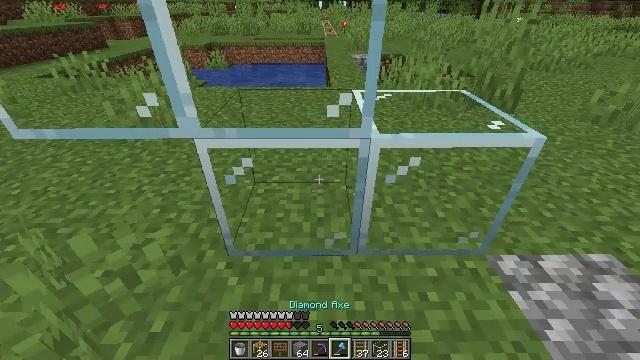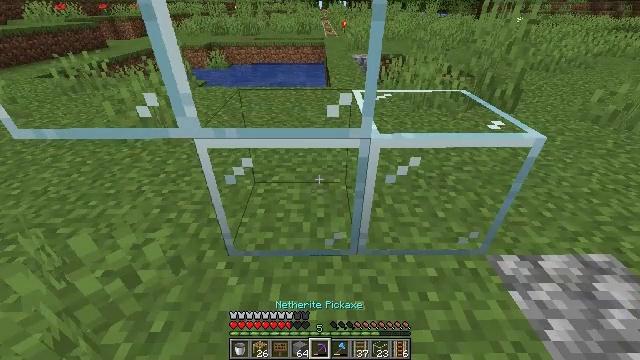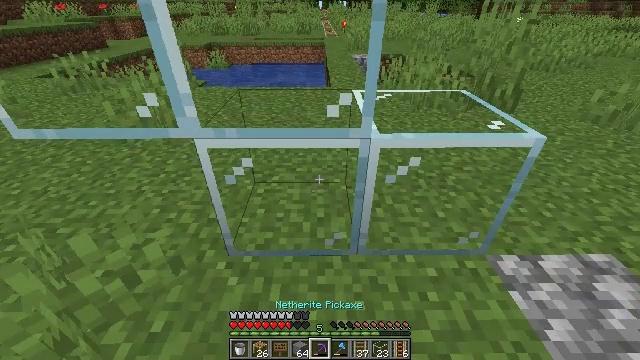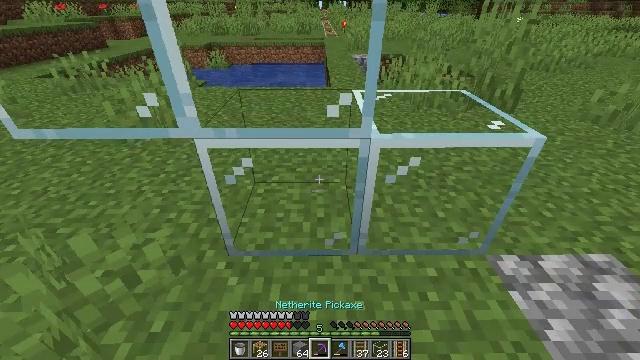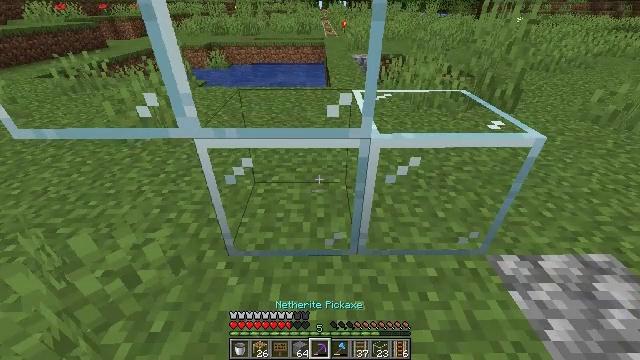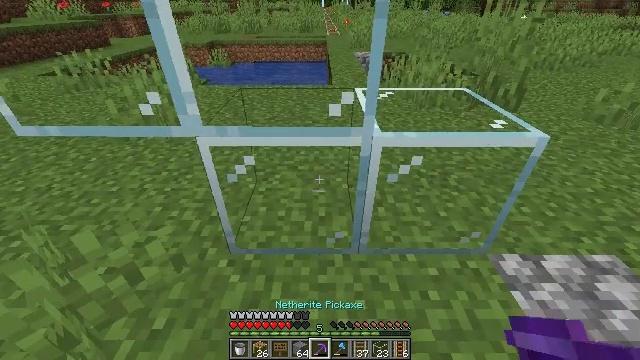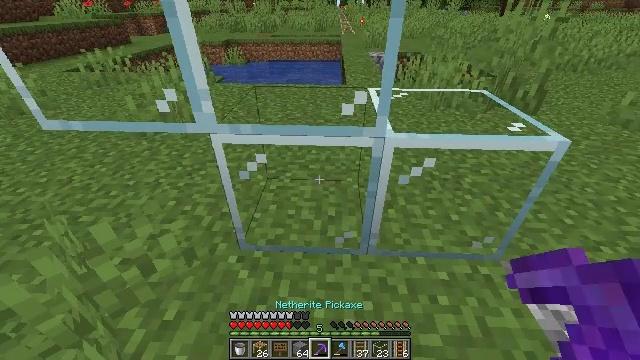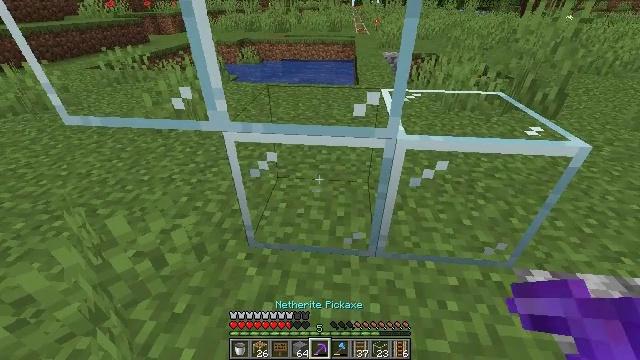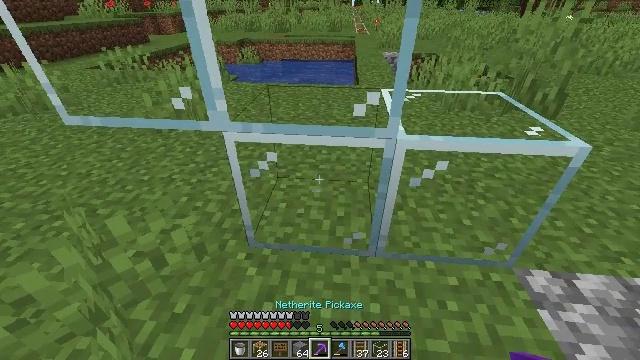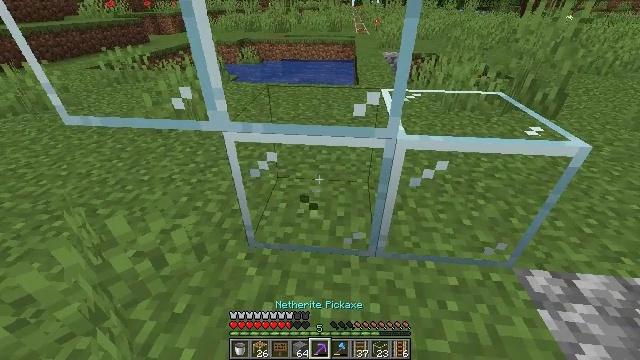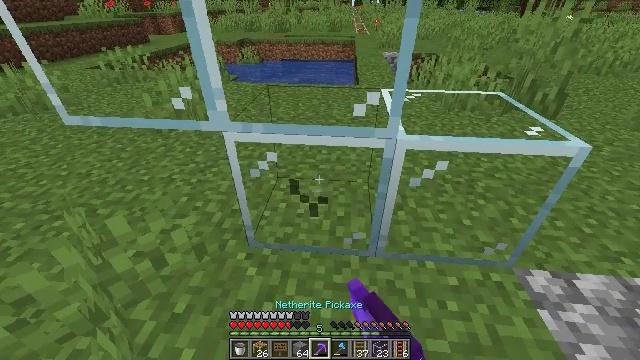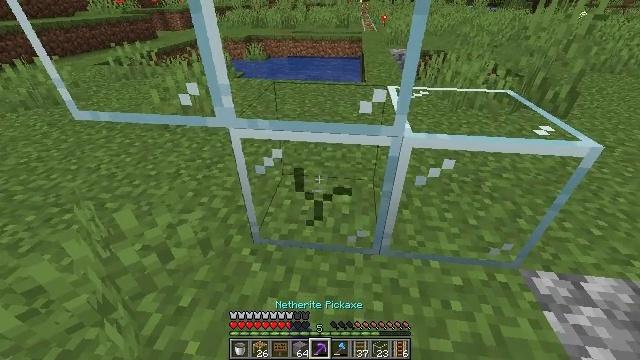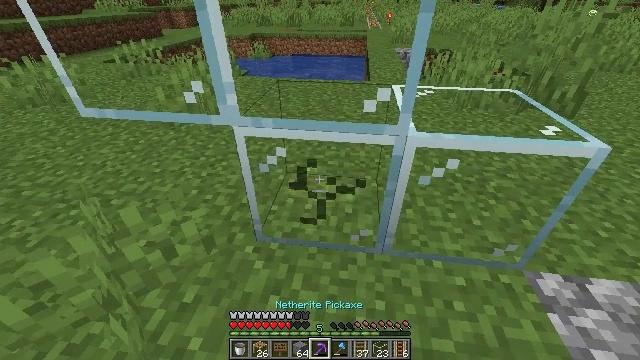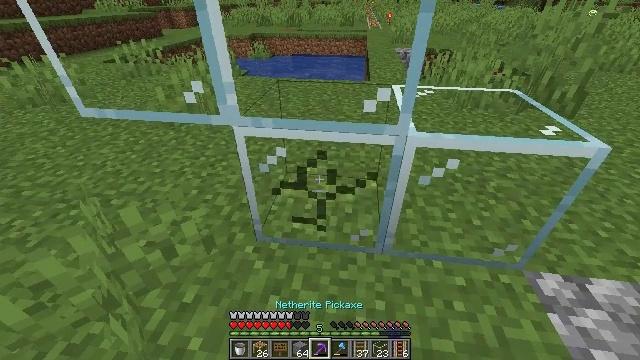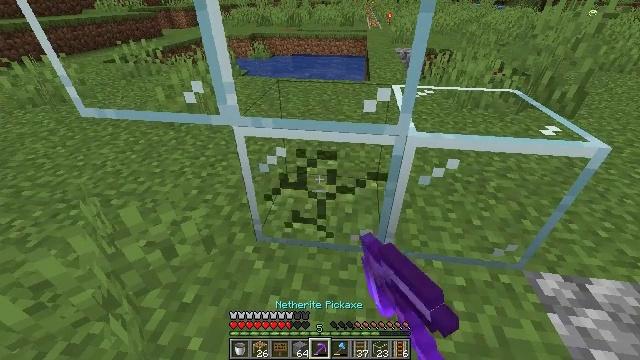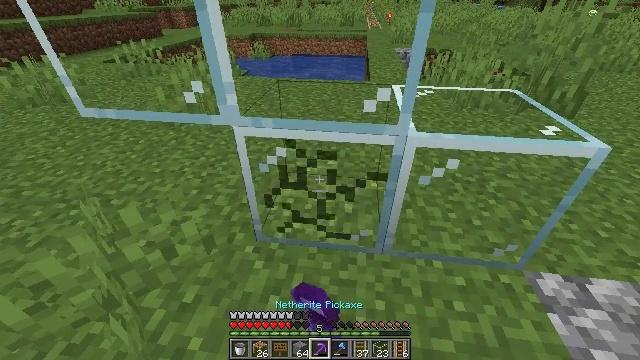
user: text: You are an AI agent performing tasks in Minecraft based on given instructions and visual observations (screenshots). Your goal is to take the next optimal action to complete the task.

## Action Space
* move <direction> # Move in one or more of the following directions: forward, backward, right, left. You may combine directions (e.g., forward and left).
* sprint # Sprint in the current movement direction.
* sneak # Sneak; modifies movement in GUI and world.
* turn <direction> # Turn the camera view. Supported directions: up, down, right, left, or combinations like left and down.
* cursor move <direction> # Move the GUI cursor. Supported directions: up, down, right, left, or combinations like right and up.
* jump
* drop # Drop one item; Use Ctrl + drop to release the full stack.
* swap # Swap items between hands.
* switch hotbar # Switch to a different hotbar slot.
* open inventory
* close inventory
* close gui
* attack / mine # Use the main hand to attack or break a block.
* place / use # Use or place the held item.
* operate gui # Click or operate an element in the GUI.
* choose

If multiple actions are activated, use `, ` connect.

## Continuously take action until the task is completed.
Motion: motion action
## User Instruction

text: Shatter the glass to collect it.
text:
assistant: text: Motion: no_op
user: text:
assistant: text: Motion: no_op
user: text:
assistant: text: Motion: no_op
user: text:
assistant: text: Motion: no_op
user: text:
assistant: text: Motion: no_op
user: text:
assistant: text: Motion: turn left
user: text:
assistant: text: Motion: turn left
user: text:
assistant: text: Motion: no_op
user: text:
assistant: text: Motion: attack / mine
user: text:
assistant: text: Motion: attack / mine
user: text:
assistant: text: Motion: turn left, attack / mine
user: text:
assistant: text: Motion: attack / mine
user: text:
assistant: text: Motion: attack / mine
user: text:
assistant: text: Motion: attack / mine
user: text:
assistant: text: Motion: attack / mine
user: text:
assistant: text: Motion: attack / mine
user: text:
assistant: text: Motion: attack / mine
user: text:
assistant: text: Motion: attack / mine
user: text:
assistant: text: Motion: attack / mine
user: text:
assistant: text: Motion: attack / mine
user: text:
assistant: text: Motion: attack / mine
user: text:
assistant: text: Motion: attack / mine
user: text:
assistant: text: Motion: attack / mine
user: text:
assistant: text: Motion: attack / mine
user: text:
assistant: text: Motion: turn left and up
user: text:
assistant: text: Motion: move forward, turn left and up
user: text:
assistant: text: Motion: move forward and move left, turn left and up
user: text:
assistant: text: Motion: move forward and move left, turn up
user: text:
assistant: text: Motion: move forward and move left, turn left and up
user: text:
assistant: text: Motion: move forward and move left, turn left and up